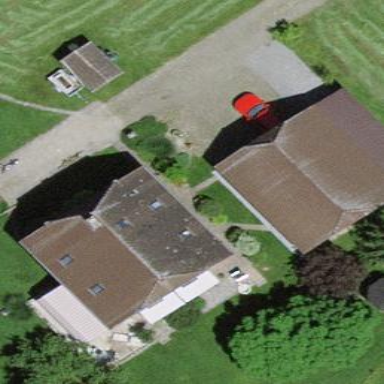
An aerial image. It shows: Garage building.